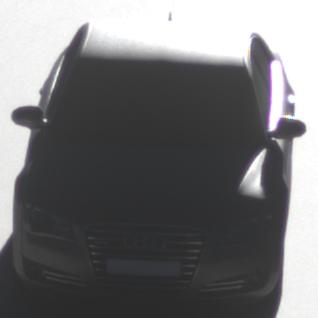
Make: Audi
Model: A8 D4
Model produced from: 2009
Model produced until: 2017
Doors: 4
Color: gray
Road condition: dry road
Daytime: morning or afternoon
Contrast: high contrast